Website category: movie
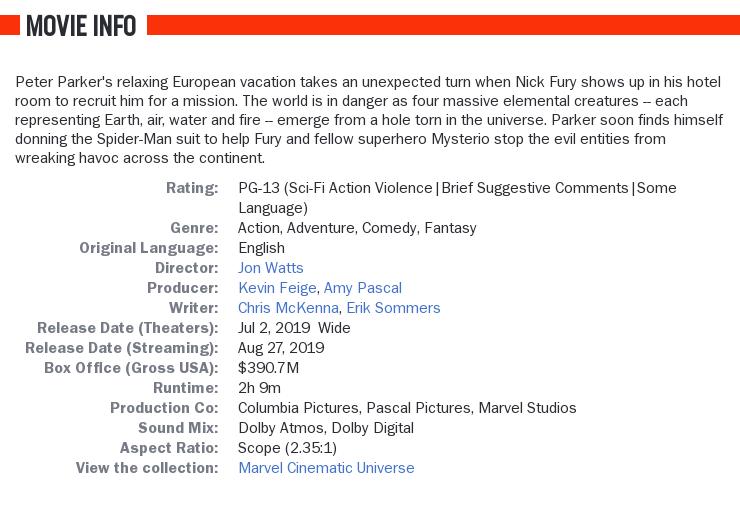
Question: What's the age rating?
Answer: PG-13 (Sci-Fi Action Violence|Brief Suggestive Comments|Some Language)

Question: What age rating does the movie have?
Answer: PG-13 (Sci-Fi Action Violence|Brief Suggestive Comments|Some Language)

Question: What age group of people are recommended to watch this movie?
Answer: PG-13 (Sci-Fi Action Violence|Brief Suggestive Comments|Some Language)

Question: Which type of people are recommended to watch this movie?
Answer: PG-13 (Sci-Fi Action Violence|Brief Suggestive Comments|Some Language)

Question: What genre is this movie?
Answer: action, adventure, comedy, fantasy

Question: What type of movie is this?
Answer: action, adventure, comedy, fantasy

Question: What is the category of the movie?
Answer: action, adventure, comedy, fantasy

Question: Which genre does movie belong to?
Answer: action, adventure, comedy, fantasy

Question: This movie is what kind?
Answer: action, adventure, comedy, fantasy

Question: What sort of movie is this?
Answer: action, adventure, comedy, fantasy

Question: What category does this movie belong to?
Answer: action, adventure, comedy, fantasy

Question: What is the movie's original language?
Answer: English

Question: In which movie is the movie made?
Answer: English

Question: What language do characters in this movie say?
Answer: English

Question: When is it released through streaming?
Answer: Aug 27, 2019

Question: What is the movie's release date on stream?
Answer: Aug 27, 2019

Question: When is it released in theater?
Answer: Jul 2, 2019 wide

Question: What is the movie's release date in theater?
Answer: Jul 2, 2019 wide

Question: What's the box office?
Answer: $390.7M

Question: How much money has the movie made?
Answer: $390.7M

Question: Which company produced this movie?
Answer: Columbia Pictures, Pascal Pictures, Marvel Studios

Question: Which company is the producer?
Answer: Columbia Pictures, Pascal Pictures, Marvel Studios

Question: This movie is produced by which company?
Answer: Columbia Pictures, Pascal Pictures, Marvel Studios

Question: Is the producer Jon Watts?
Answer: no

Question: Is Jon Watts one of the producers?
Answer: no

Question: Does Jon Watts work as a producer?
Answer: no

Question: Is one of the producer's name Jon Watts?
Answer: no

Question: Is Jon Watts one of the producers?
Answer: no

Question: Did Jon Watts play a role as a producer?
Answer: no

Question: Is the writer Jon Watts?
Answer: no

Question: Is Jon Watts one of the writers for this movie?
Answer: no

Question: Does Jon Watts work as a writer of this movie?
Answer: no

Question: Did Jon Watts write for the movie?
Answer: no

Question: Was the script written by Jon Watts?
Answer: no

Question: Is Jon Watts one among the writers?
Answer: no

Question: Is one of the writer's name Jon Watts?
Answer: no

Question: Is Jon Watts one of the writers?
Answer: no

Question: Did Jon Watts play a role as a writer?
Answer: no

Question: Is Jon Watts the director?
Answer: yes

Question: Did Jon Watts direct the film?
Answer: yes

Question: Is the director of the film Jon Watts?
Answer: yes

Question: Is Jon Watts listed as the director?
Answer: yes

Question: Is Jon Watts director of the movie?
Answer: yes

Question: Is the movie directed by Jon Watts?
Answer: yes

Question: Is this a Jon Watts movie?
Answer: yes

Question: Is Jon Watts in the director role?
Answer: yes

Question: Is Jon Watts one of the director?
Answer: yes

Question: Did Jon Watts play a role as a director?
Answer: yes

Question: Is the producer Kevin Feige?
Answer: yes

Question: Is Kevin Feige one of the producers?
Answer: yes

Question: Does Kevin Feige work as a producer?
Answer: yes

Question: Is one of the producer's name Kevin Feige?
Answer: yes

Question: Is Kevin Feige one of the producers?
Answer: yes

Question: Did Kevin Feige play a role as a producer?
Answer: yes

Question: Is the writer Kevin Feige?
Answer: no

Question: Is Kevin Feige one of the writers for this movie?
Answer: no

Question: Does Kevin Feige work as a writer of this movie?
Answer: no

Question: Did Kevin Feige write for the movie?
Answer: no

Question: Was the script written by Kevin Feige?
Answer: no

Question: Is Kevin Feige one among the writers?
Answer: no

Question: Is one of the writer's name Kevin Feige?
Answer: no

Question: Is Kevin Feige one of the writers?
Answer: no

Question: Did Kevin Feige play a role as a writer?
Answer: no

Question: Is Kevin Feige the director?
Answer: no